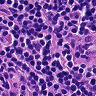
Metastatic tissue present: no